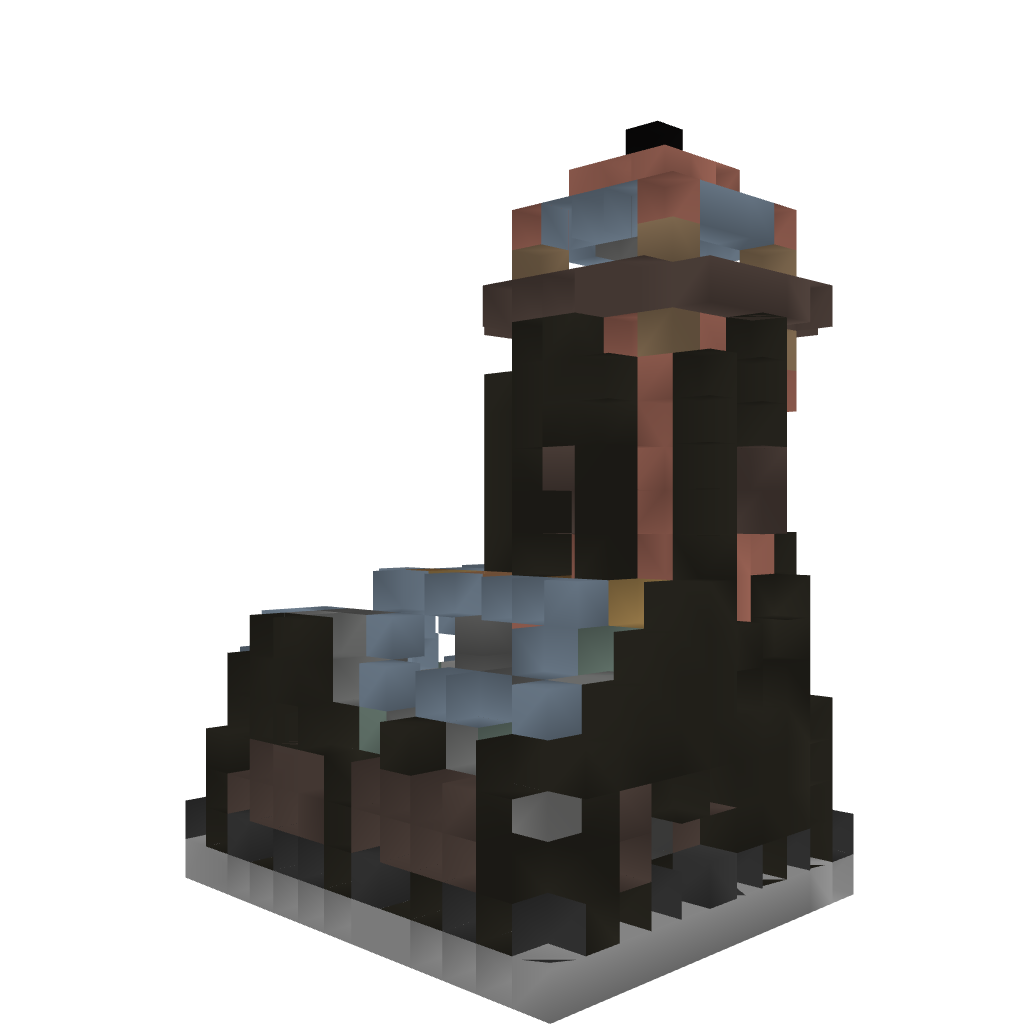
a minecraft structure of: Outpost